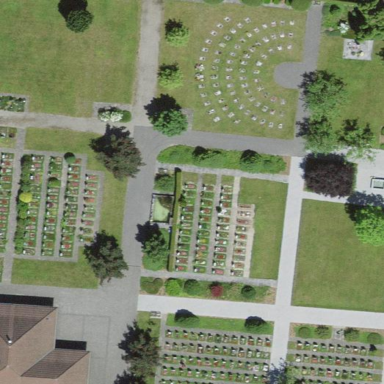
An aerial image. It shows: Cemetery.